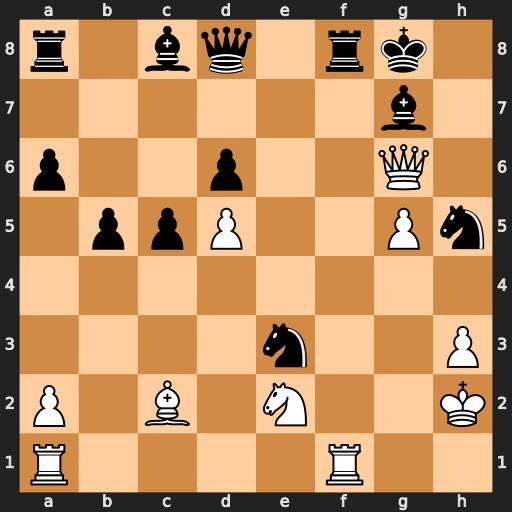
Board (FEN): r1bq1rk1/6b1/p2p2Q1/1ppP2Pn/8/4n2P/P1B1N2K/R4R2
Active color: w
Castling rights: -
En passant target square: -
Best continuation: Qh7#